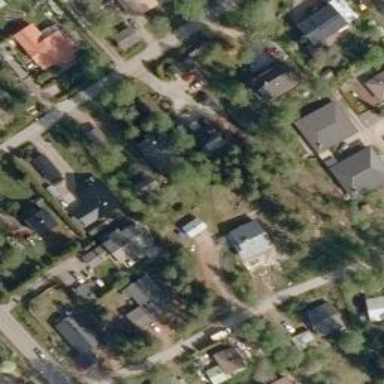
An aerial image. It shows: Suburb.